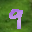
Label: 9